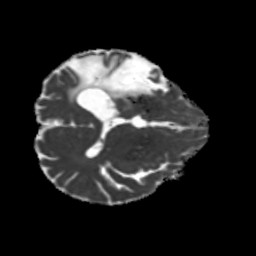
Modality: MD
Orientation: axial
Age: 50
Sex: male
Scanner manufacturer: siemens
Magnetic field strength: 3 T
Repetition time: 5.25 s
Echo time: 0.08 s